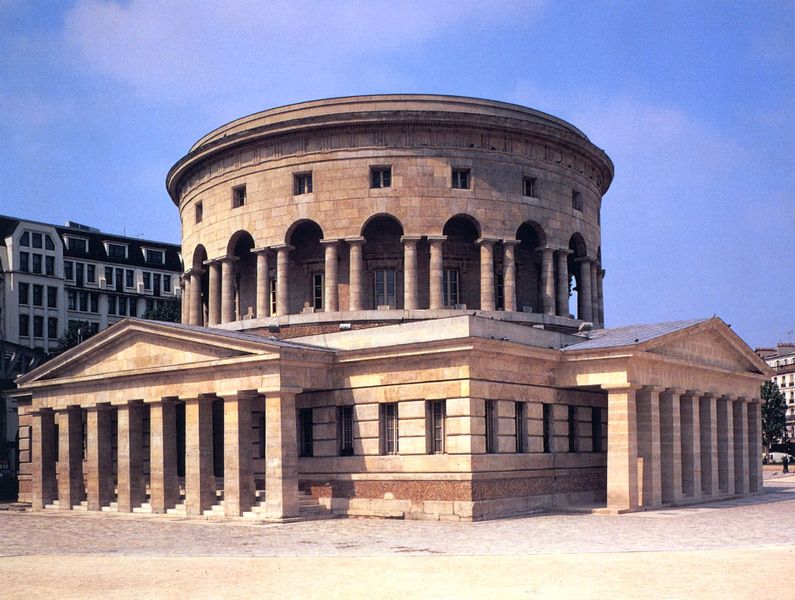
Titel: Das Zollhaus Barrière de la Villette in Paris
Künstler: Claude Nicolas Ledoux
Standort: Paris (EU - F)
Schlagwörter: baum, blau, himmel, schatten, wolken, braun, fenster, säule, säulen, weiss, dach, gebäude, haus, architektur, stein, häuser, kirche, sonne, renaissance, rund, bogen, fassade, platz, rundbogen, kuppel, treppe, stufen, foto, antike, bla, kapitelle, fries, obergaden, romanik, himel, tempel, quadrat, zentralbau, dreicksgiebel, rundbau, giebeldach, koloseum, giebl, sttein, tempiett